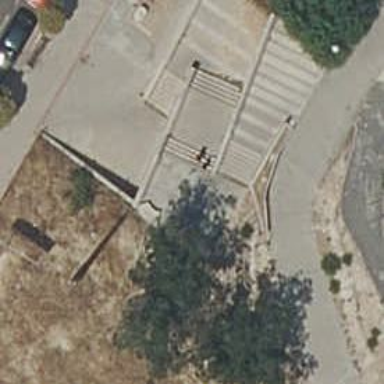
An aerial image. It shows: Set of steps on the road.